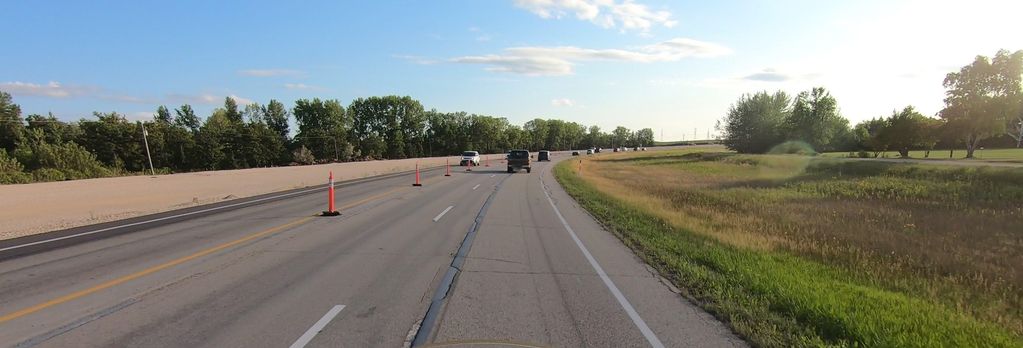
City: winnipeg